Field crop: tomato
Growth stage: 1
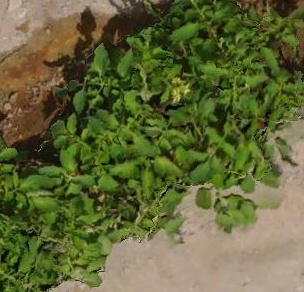
Species: tomato